Question: This is my code.
'''
import cv2
#detect all centers of objects
#mark all centers
#return modified image
def markCenter(canny,img):
#get contours using cv2 method - "findContours"
contours,hierarchy = cv2.findContours(canny,cv2.RETR_LIST,cv2.CHAIN_APPROX_NONE)
#sort contour by area
contours = sorted(contours, key=lambda x: cv2.contourArea(x))
contours = sorted(contours, key=cv2.contourArea,reverse=True)
#iterate over contour list
for cnt in contours:
#get center of contour using cv2 method - "moments"
M = cv2.moments(cnt)
#parse returned data from "moments"
cX = int(M["m10"] / M["m00"])
cY = int(M["m01"] / M["m00"])
# draw the center of the shape on the image
print(cX,cY) #print coordinates
print(img[cX,cY]) #print value of pixel in center of contour
cv2.circle(img, (cX, cY), 1, (255, 255, 255), -1) #mark the center of the contour
return img #return modified image
def main():
#read image
img = cv2.imread("resources/result_shapedet.jpg")
#show image
cv2.imshow("original",img)
#convert image to greyscale
imgGray = cv2.cvtColor(img, cv2.COLOR_BGR2GRAY)
#blurr image
imgBlur = cv2.GaussianBlur(imgGray, (7, 7), 1)
#detect edges of objects with canny method
imgCanny = cv2.Canny(imgBlur, 40, 40)
#show image with marked centers
cv2.imshow("centers",markCenter(imgCanny,img))
#never close image windows
cv2.waitKey(0)
if __name__=="__main__":
main()
'''
The function 'markCenter' finds the contours and their center.
The function manages to find can in fact mark the centers, but when I try to find the value of the pixel in the center, I get the wrong answer/answer from another pixel.

Why is that, and how can I fix it?
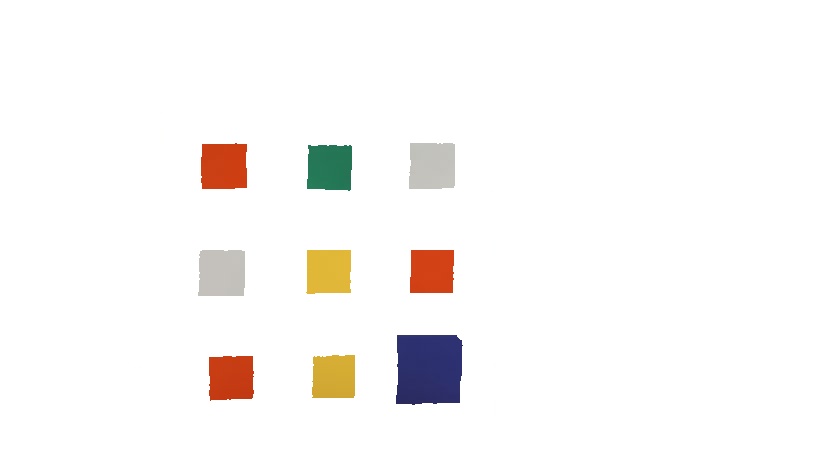
Answer: Numpy uses rows/cols (AKA y/x) vs OpenCV which uses x/y. When you do the print, you are using numpy, so needs to become
A good example of this common confusion can be found here:
<URL>
Also remember that OpenCV uses BGR, so if you're using RGB as the reference values to identify the color, you need to reverse the elements.
'''
img_RGB = img[::-1]
'''